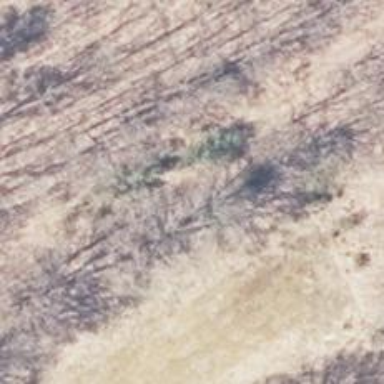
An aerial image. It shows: Row of trees in natural setting.